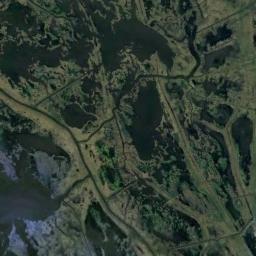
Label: wetland